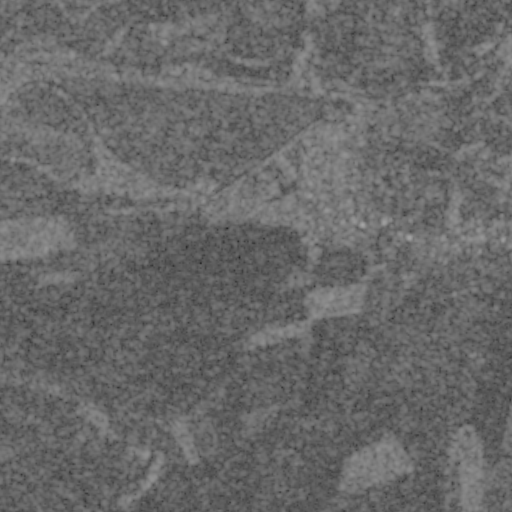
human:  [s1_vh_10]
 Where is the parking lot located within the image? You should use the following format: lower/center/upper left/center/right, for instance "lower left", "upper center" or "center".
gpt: The parking lot is located in the center of the image.
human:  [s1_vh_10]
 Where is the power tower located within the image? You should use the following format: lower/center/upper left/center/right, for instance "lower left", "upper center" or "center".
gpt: The power tower is located in the lower left of the image.
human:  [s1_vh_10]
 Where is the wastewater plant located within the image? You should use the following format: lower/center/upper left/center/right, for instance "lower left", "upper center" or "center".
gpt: The wastewater plant is located in the upper left of the image.
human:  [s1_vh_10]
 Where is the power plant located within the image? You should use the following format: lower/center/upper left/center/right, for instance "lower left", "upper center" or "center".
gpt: There is no power plant in the image.

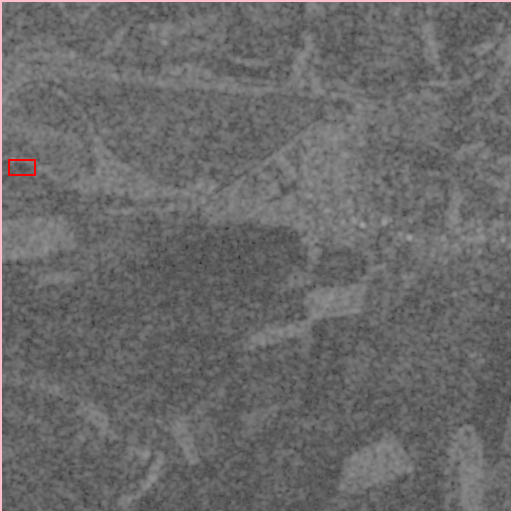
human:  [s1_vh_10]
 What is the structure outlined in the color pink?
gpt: The structure outlined in pink is a crop field.
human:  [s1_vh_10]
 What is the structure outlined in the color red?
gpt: The structure outlined in red is a wastewater plant.
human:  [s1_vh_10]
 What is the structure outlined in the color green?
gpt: There is no green outline.